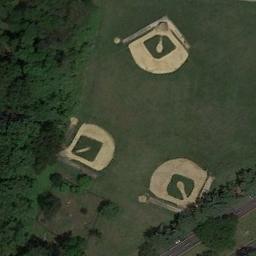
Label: baseball_diamond